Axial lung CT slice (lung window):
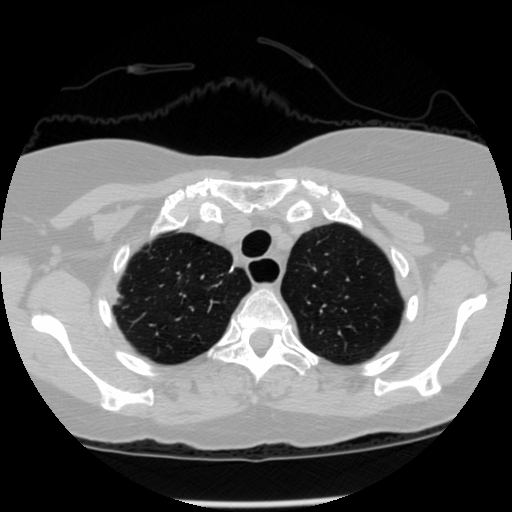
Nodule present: no